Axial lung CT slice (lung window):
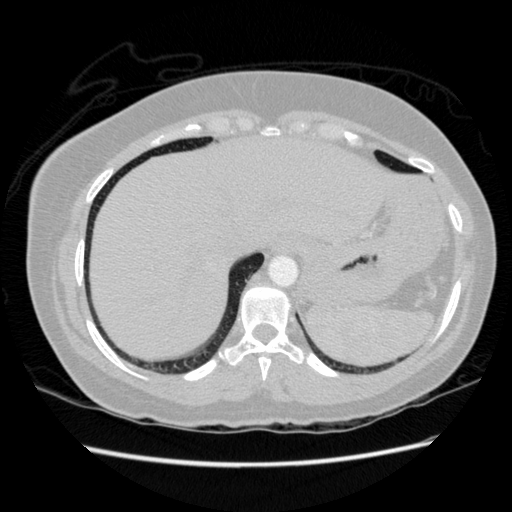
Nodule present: no